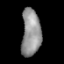
Tissue: prostate
Cell type: T cells
Senescence score: 0.7138
Nuclear area (px): 879
Mean DAPI intensity: 146.564